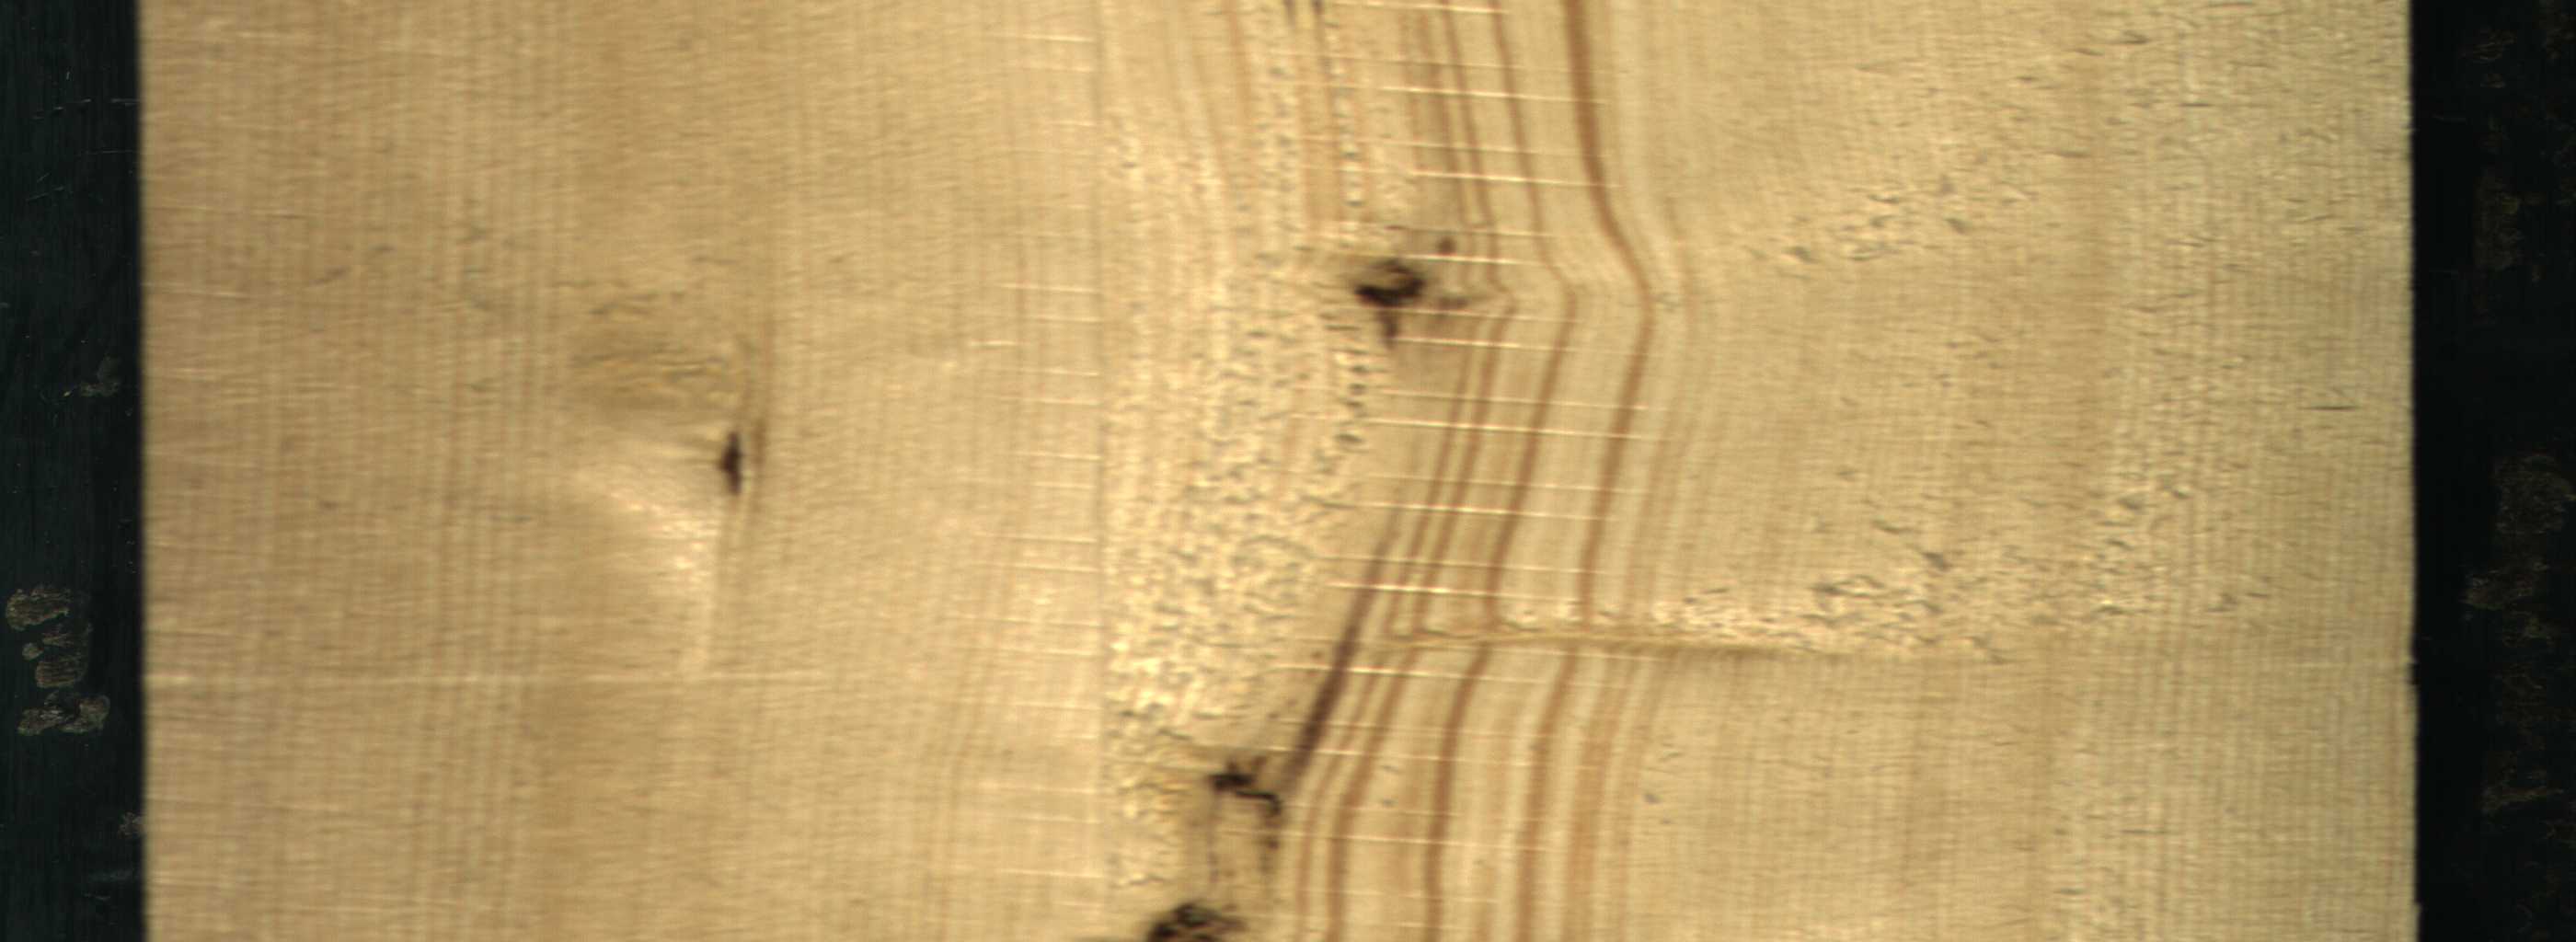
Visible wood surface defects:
overgrown
resin
Dead_Knot
Dead_Knot
Dead_Knot